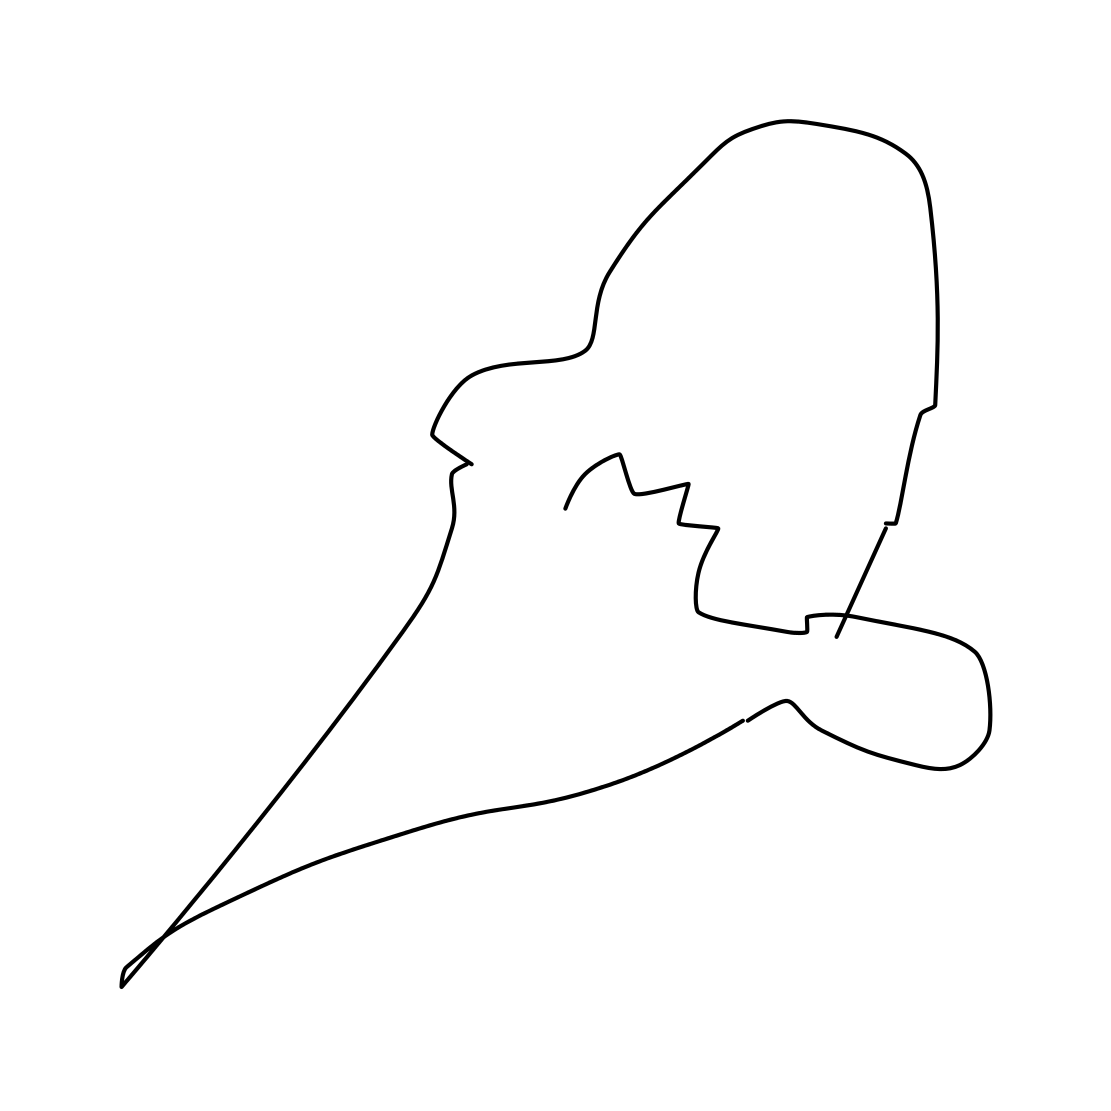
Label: ice-cream-cone